Question: In visual studio (I'm using 2019), during debugging, when I hover over a object, it shows the date in Ticks instead of a readable date string (such as YYYY-MM-dd HH:mm:ss, etc).
The picture below shows this annoying behavior.

I remember in my old visual studio 2017, it showed date-time objects in "YYYY-MM-DD HH:mm:ss.ttt" format.
How do I change this?
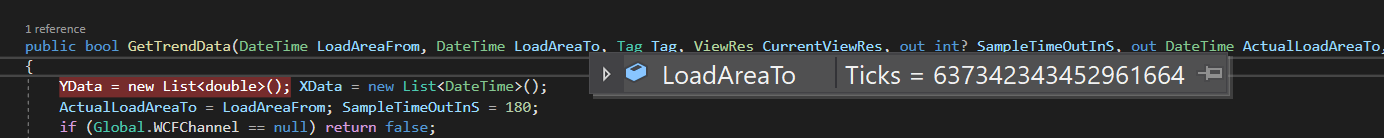
Answer: I agree with . I think you have pinned the property in the 'LoadAreaTo' Drop down menu bar so that it will overwrite the default property.
This is a video about the detailed description:
<URL>
You should the property so that it will show date-time objects in 'YYYY-MM-DD HH:mm:ss.tt' format.